Question: Is there a way to have the fixed header only to respond to only one scroll bar in JQuery? In this case to respond only to the div scroll bar and not the browser scroll bar. Or is there a different solution. I tried getting rid of the browser scroll bar but then all the gridview contend wont be accessible.
Background:
I have a JQuery cloned gridview header which is inside of a div with scrolling bars, this is the code:
'''
function fixedHeader() {
// Code to copy the gridview header with style
var gridHeader = $('#<%=GridView1.ClientID%>').clone(true).attr('id','clonedGrid');
//Code to remove all rows except the header row
$(gridHeader).find("tr:gt(0)").remove();
$('#<%=GridView1.ClientID%> tr th').each(function (i) {
// Here Set Width of each th from gridview to new table th
$("th:nth-child(" + (i + 1) + ")", gridHeader).css('width', ($(this).width()).toString() + "px");
});
// Append Header to the div controlHead
$("#controlHead").append(gridHeader);
// Set its position to be fixed
$('#controlHead').css('position', 'fixed');
// Put it on top
$('#controlHead').css('top', $('#<%=GridView1.ClientID%>').offset().top);
}
'''
It works perfect when the window is maximized but when I re-size the browser and the browser scroll bar appears, the header will obey both scroll bars (the one from the div and the one from the browser) making the header to move as well when I scroll with the browser scroll bar thus making the fixed header off like what you see below!.
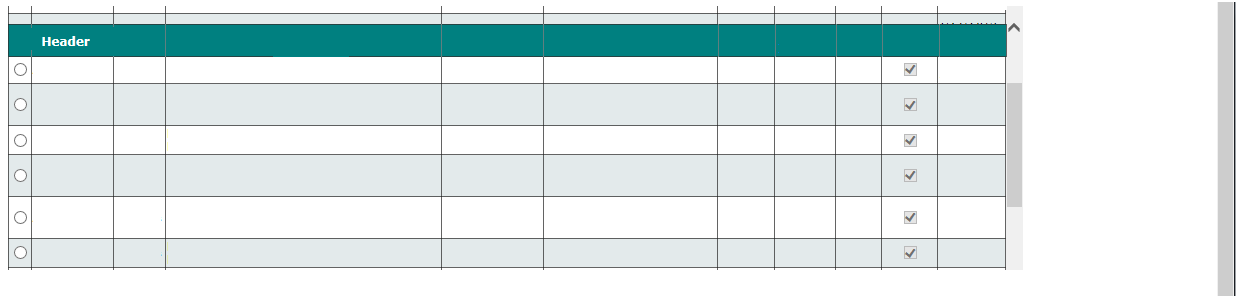
Answer: So I modified my JQuery code to change it to absolute, and add a z index, along with setting the height of each th from the grid into the new cloned table
This is how the code looks like and works 100%
'''
function fixedHeader() {
// Code to copy the gridview header with style
var gridHeader = $('#<%=GridView1.ClientID%>').clone(true).attr('id','clonedGrid');
//Code to remove all rows except the header row
$(gridHeader).find("tr:gt(0)").remove();
$('#<%=GridView1.ClientID%> tr th').each(function (i) {
// Here Set Width of each th from gridview to new table th
$("th:nth-child(" + (i + 1) + ")", gridHeader).css('width', ($(this).width()).toString() + "px");
// Here Set height of each th from gridview to new table th
$("th:nth-child(" + (i + 1) + ")", gridHeader).css('height', ($(this).height()).toString() + "px");
});
// Append Header to the div controlHead
$("#controlHead").append(gridHeader);
// Set its position to be fixed
$('#controlHead').css('position', 'absolute');
// Bring the header in front of everything else
$('#controlHead').css('z-index', '200');
// Put it on top
$('#controlHead').css('top', $('#<%=GridView1.ClientID%>').offset().top);
}
'''